Question: Count the number of objects in the diagram.
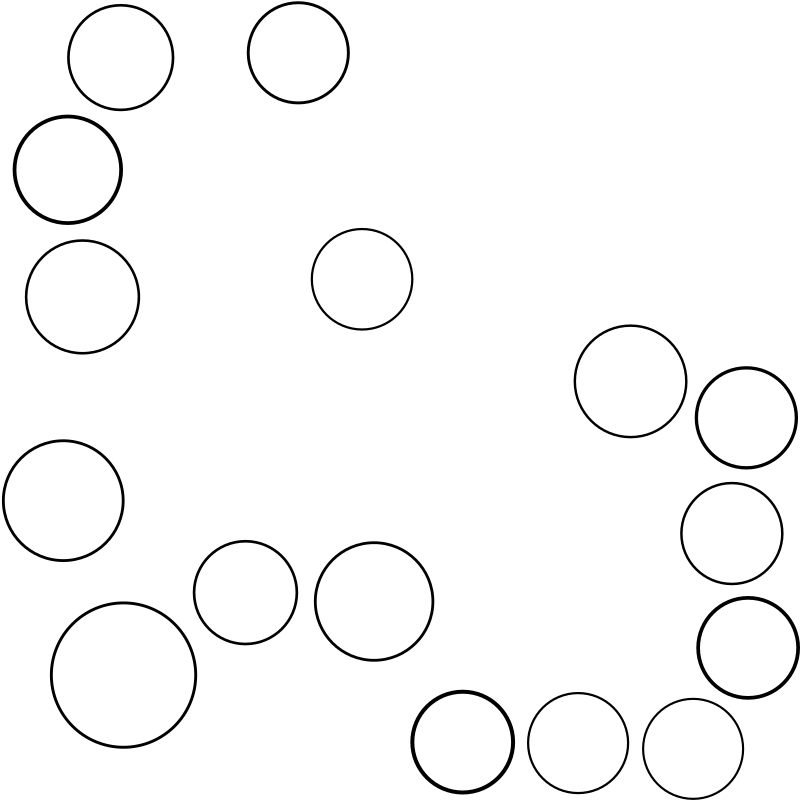
Answer: 16